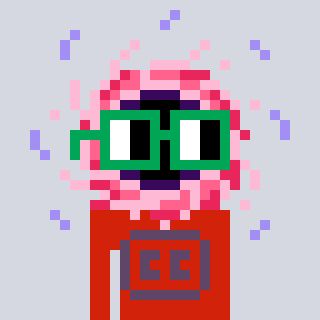
a pixel art character with square green glasses, a blackhole-shaped head and a red-colored body on a cool background